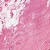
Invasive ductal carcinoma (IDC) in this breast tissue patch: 0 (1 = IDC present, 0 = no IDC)